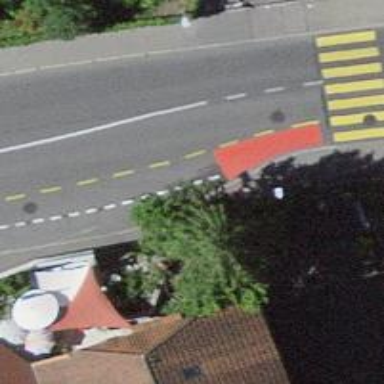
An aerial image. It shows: Bus stop with platform for public transport.